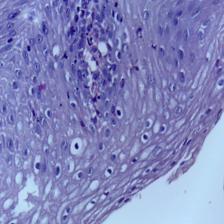
Diagnosis: OSCC